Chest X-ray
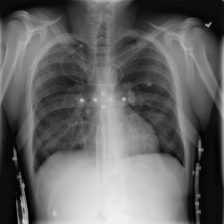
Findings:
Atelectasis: negative
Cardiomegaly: negative
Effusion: negative
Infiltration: negative
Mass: negative
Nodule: negative
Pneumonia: negative
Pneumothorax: negative
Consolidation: negative
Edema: negative
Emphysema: negative
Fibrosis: negative
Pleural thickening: negative
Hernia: negative